Question: I found this code to take values from CheckedListBox with commas. But there is no Selected and Value definition for CheckedListBox object. (there are just 4 basic inheritances :Equals(), GetHashCode(), GetType(), ToString())

Which reference I need or how can I correct this error?
I put that image to show where it throws me error, here is the code:
'''
string values = "";
for (int i = 0; i < clSiparisTipi.Items.Count; i++)
{
if (clSiparisTipi.Items[i].Selected)
{
values += clSiparisTipi.Items[i].Value + ",";
}
}
values = values.TrimEnd(',');
'''
Edit: I also tried this code:
'''
StringBuilder items = new StringBuilder();
foreach (var item in checkedListBox1.CheckedItems)
{
items.Append(item).Append(",");
}
MessageBox.Show(items.ToString().TrimEnd(','));
'''
But for example when I chose two items from the list, giving me such result: System.Data.DataRowView,System.Data.DataRowView
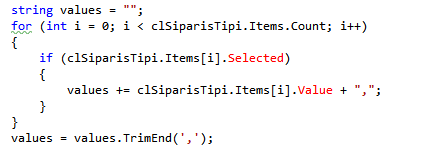
Answer: I solved my problem with this code (I guess I would mention about how do I populate items in my question)
'''
StringBuilder items = new StringBuilder();
foreach (object checkedItem in clSiparisTipi.CheckedItems)
{
DataRowView dr = (DataRowView)checkedItem;
items.Append(dr["tanimId"]).Append(",");
}
MessageBox.Show(items.ToString().TrimEnd(','));
'''